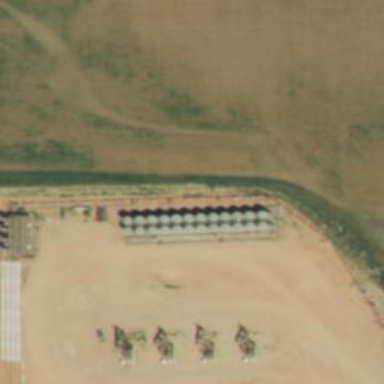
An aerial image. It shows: Storage tank with man-made structure.